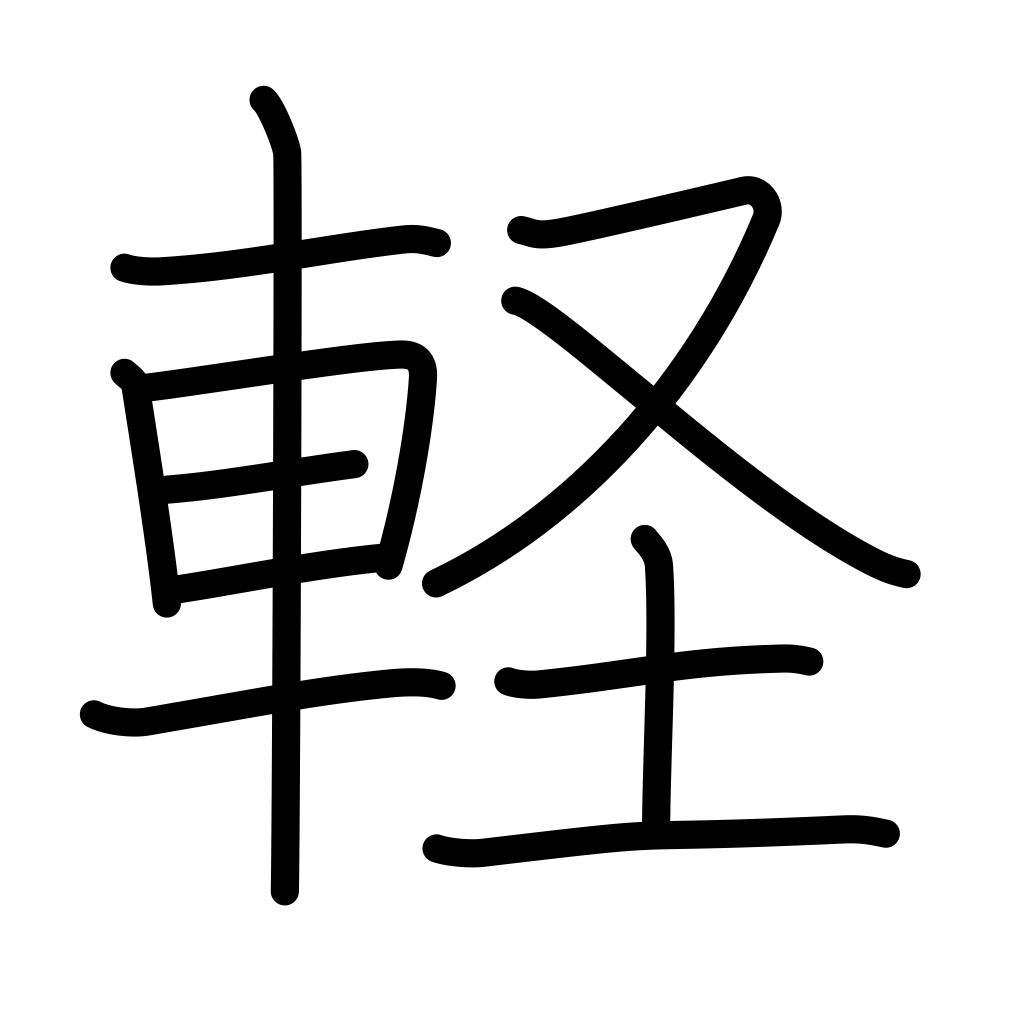
Meaning: lightly, trifling, unimportant